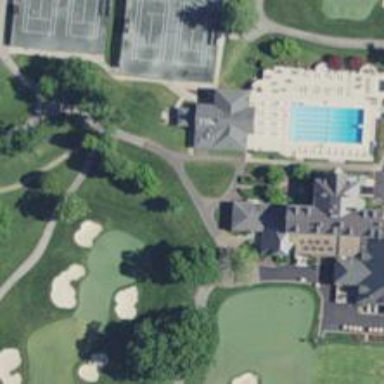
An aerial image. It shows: Driveway that serves as golf cart path.